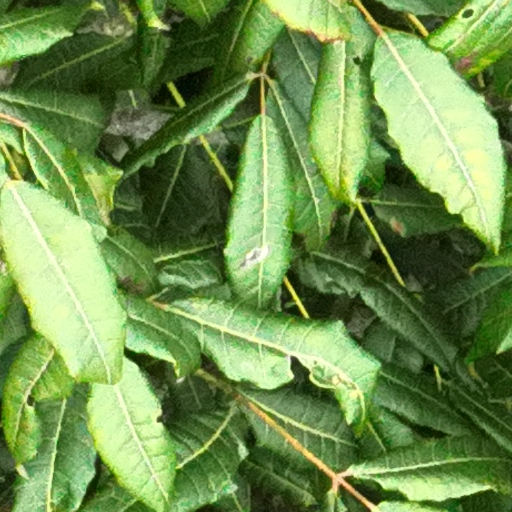
Species: Astronium graveolens
GBIF accepted scientific name: Astronium graveolens
Crown area (m\u00b2): 113.858